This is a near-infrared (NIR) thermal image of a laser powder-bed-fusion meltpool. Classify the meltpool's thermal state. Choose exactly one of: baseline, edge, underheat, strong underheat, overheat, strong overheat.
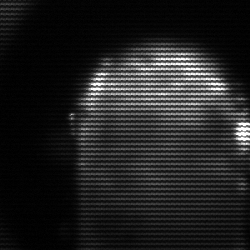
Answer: baseline